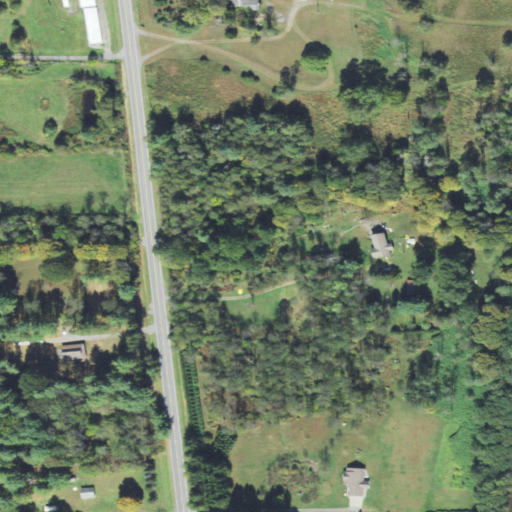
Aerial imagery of valley in Pennsylvania named Schoolhouse Hollow containing mixed forest, pasture, open development, low intensity development, deciduous forest, evergreen forest, herbaceous wetlands, and medium intensity development